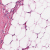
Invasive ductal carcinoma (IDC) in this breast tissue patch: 0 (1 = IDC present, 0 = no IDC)